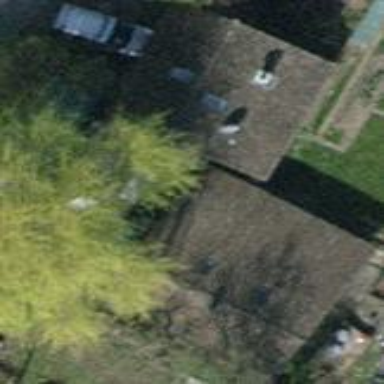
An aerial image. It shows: Detached building with tile roof.